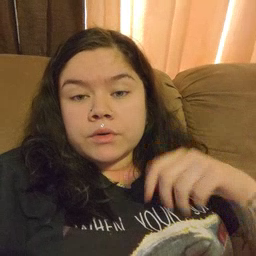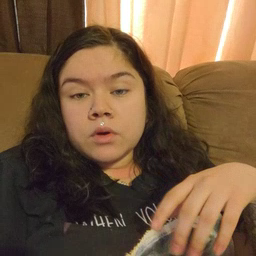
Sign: another